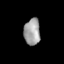
Tissue: skin
Cell type: Epithelial cells
Senescence score: 0.9539
Nuclear area (px): 420
Mean DAPI intensity: 161.129